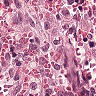
Metastatic tissue present: no